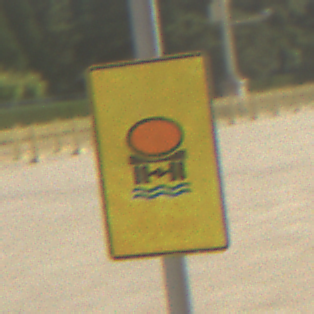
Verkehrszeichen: FahrzeugeMitWassergefaehrdenderLadungOhnePfeilsymbol
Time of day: MorningAfternoon
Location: Outdoor (Suburban)
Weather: Clear
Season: NotSpecified
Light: Natural